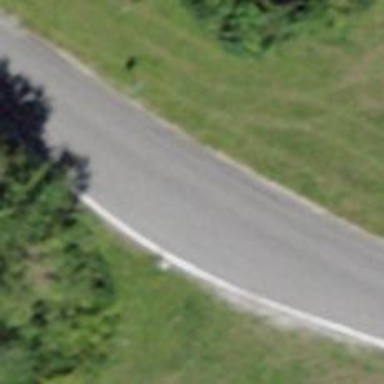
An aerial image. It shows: Passing place on the road.